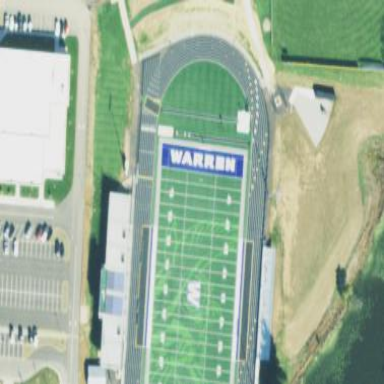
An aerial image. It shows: American football pitch for leisure and sport activities.